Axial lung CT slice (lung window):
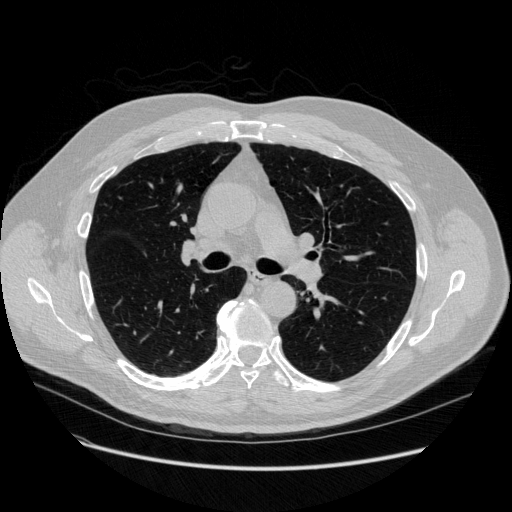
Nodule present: no